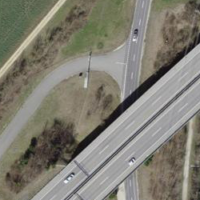
EUNIS habitat code: 57
Species observed at this site:
Juglans regia
Pholidoptera griseoaptera